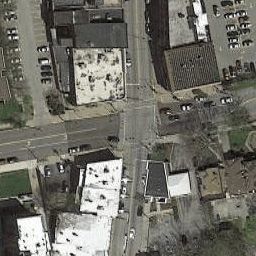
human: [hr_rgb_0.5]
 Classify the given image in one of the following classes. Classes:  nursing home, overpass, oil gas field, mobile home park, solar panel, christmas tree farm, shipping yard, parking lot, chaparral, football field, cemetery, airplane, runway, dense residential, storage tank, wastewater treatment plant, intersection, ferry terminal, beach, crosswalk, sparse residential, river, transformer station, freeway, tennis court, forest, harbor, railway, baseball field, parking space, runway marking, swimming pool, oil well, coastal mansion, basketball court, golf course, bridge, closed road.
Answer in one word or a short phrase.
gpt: intersection